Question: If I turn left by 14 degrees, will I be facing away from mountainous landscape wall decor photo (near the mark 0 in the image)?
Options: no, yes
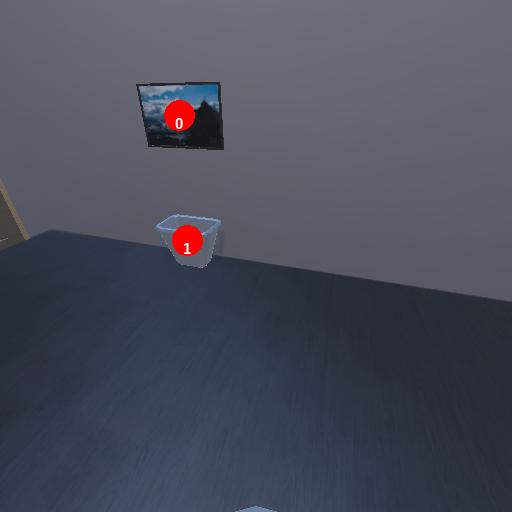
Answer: no